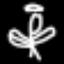
Label: angel